Question: I have matrix of 90 by 90 and I am trying to get an array correlation matrix. Using the following command:
'''
pdf('corr.pdf')
data <- read.table("test", header=T)
z <- cor(data)
levelplot(z)
dev.off()
'''
I get an image like this and my tags are getting smudged
Please give your suggestions to improve the image.
Thank you
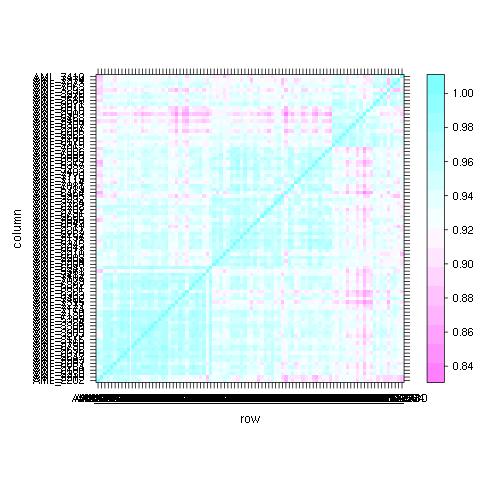
Answer: And THE WINNER IS:
'''
pdf('corr.pdf')
data <- read.table("test", header=T)
z <- cor(data)
heatmap.2(z, Rowv=FALSE, Colv=FALSE, dendrogram="none",
key=TRUE, density.info="none", trace="none",
col=colorpanel(100, lowColor, highColor), scale="none",cexRow=0.3, cexCol=0.3 )
dev.off()
'''